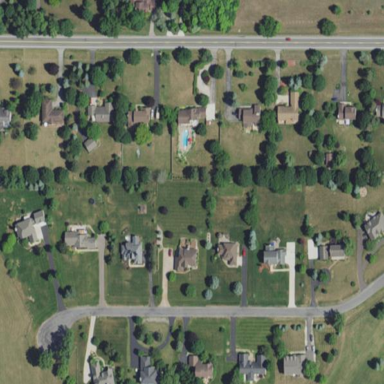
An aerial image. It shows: Residential area consisting of single-family homes.